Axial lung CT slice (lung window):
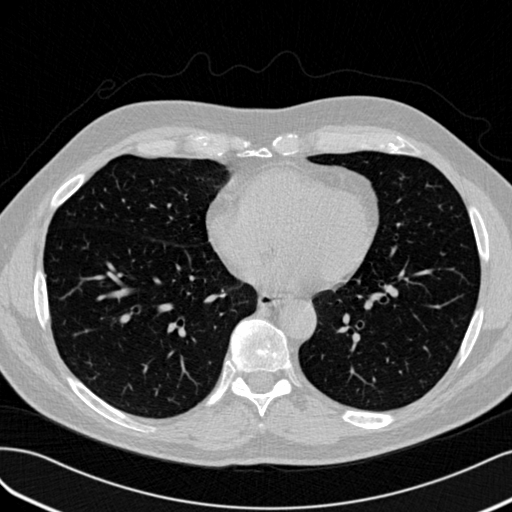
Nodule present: no